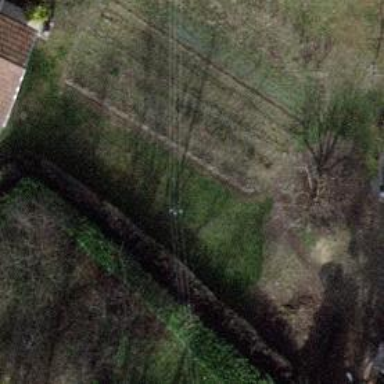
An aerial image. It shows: Minor power line with 3 cables.